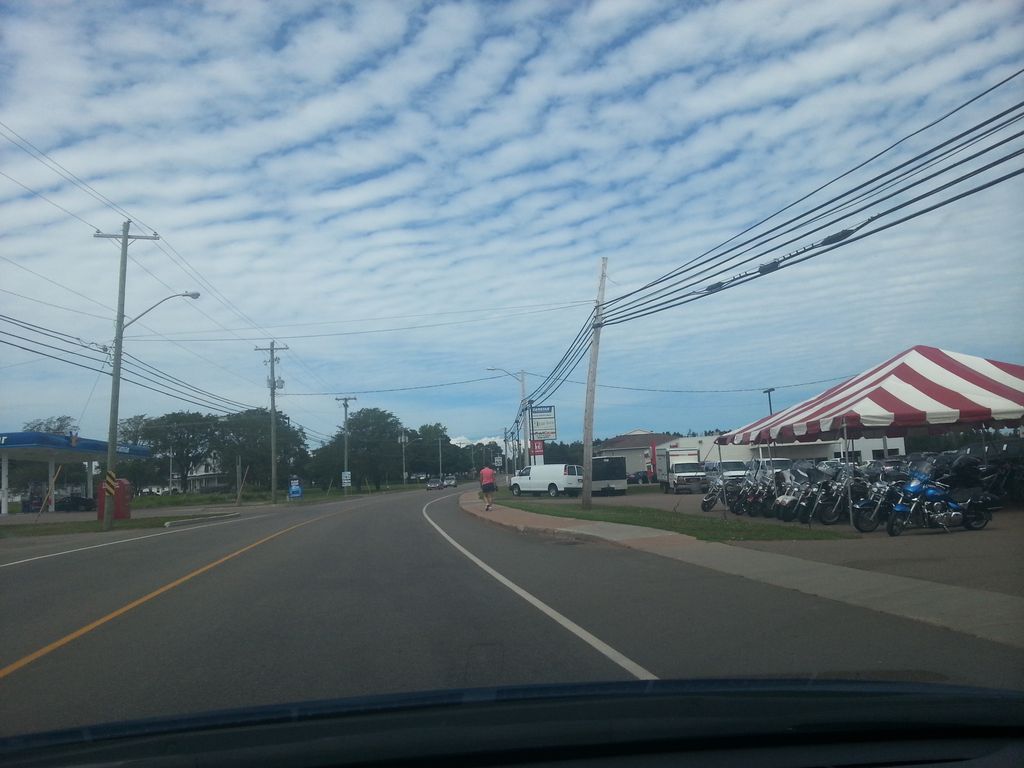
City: charlottetown